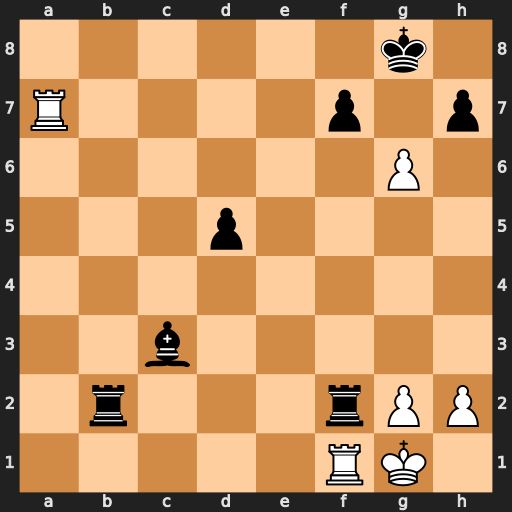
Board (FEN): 6k1/R4p1p/6P1/3p4/8/2b5/1r3rPP/5RK1
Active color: w
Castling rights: -
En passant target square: -
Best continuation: gxf7+ Kf8 Ra8+